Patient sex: M
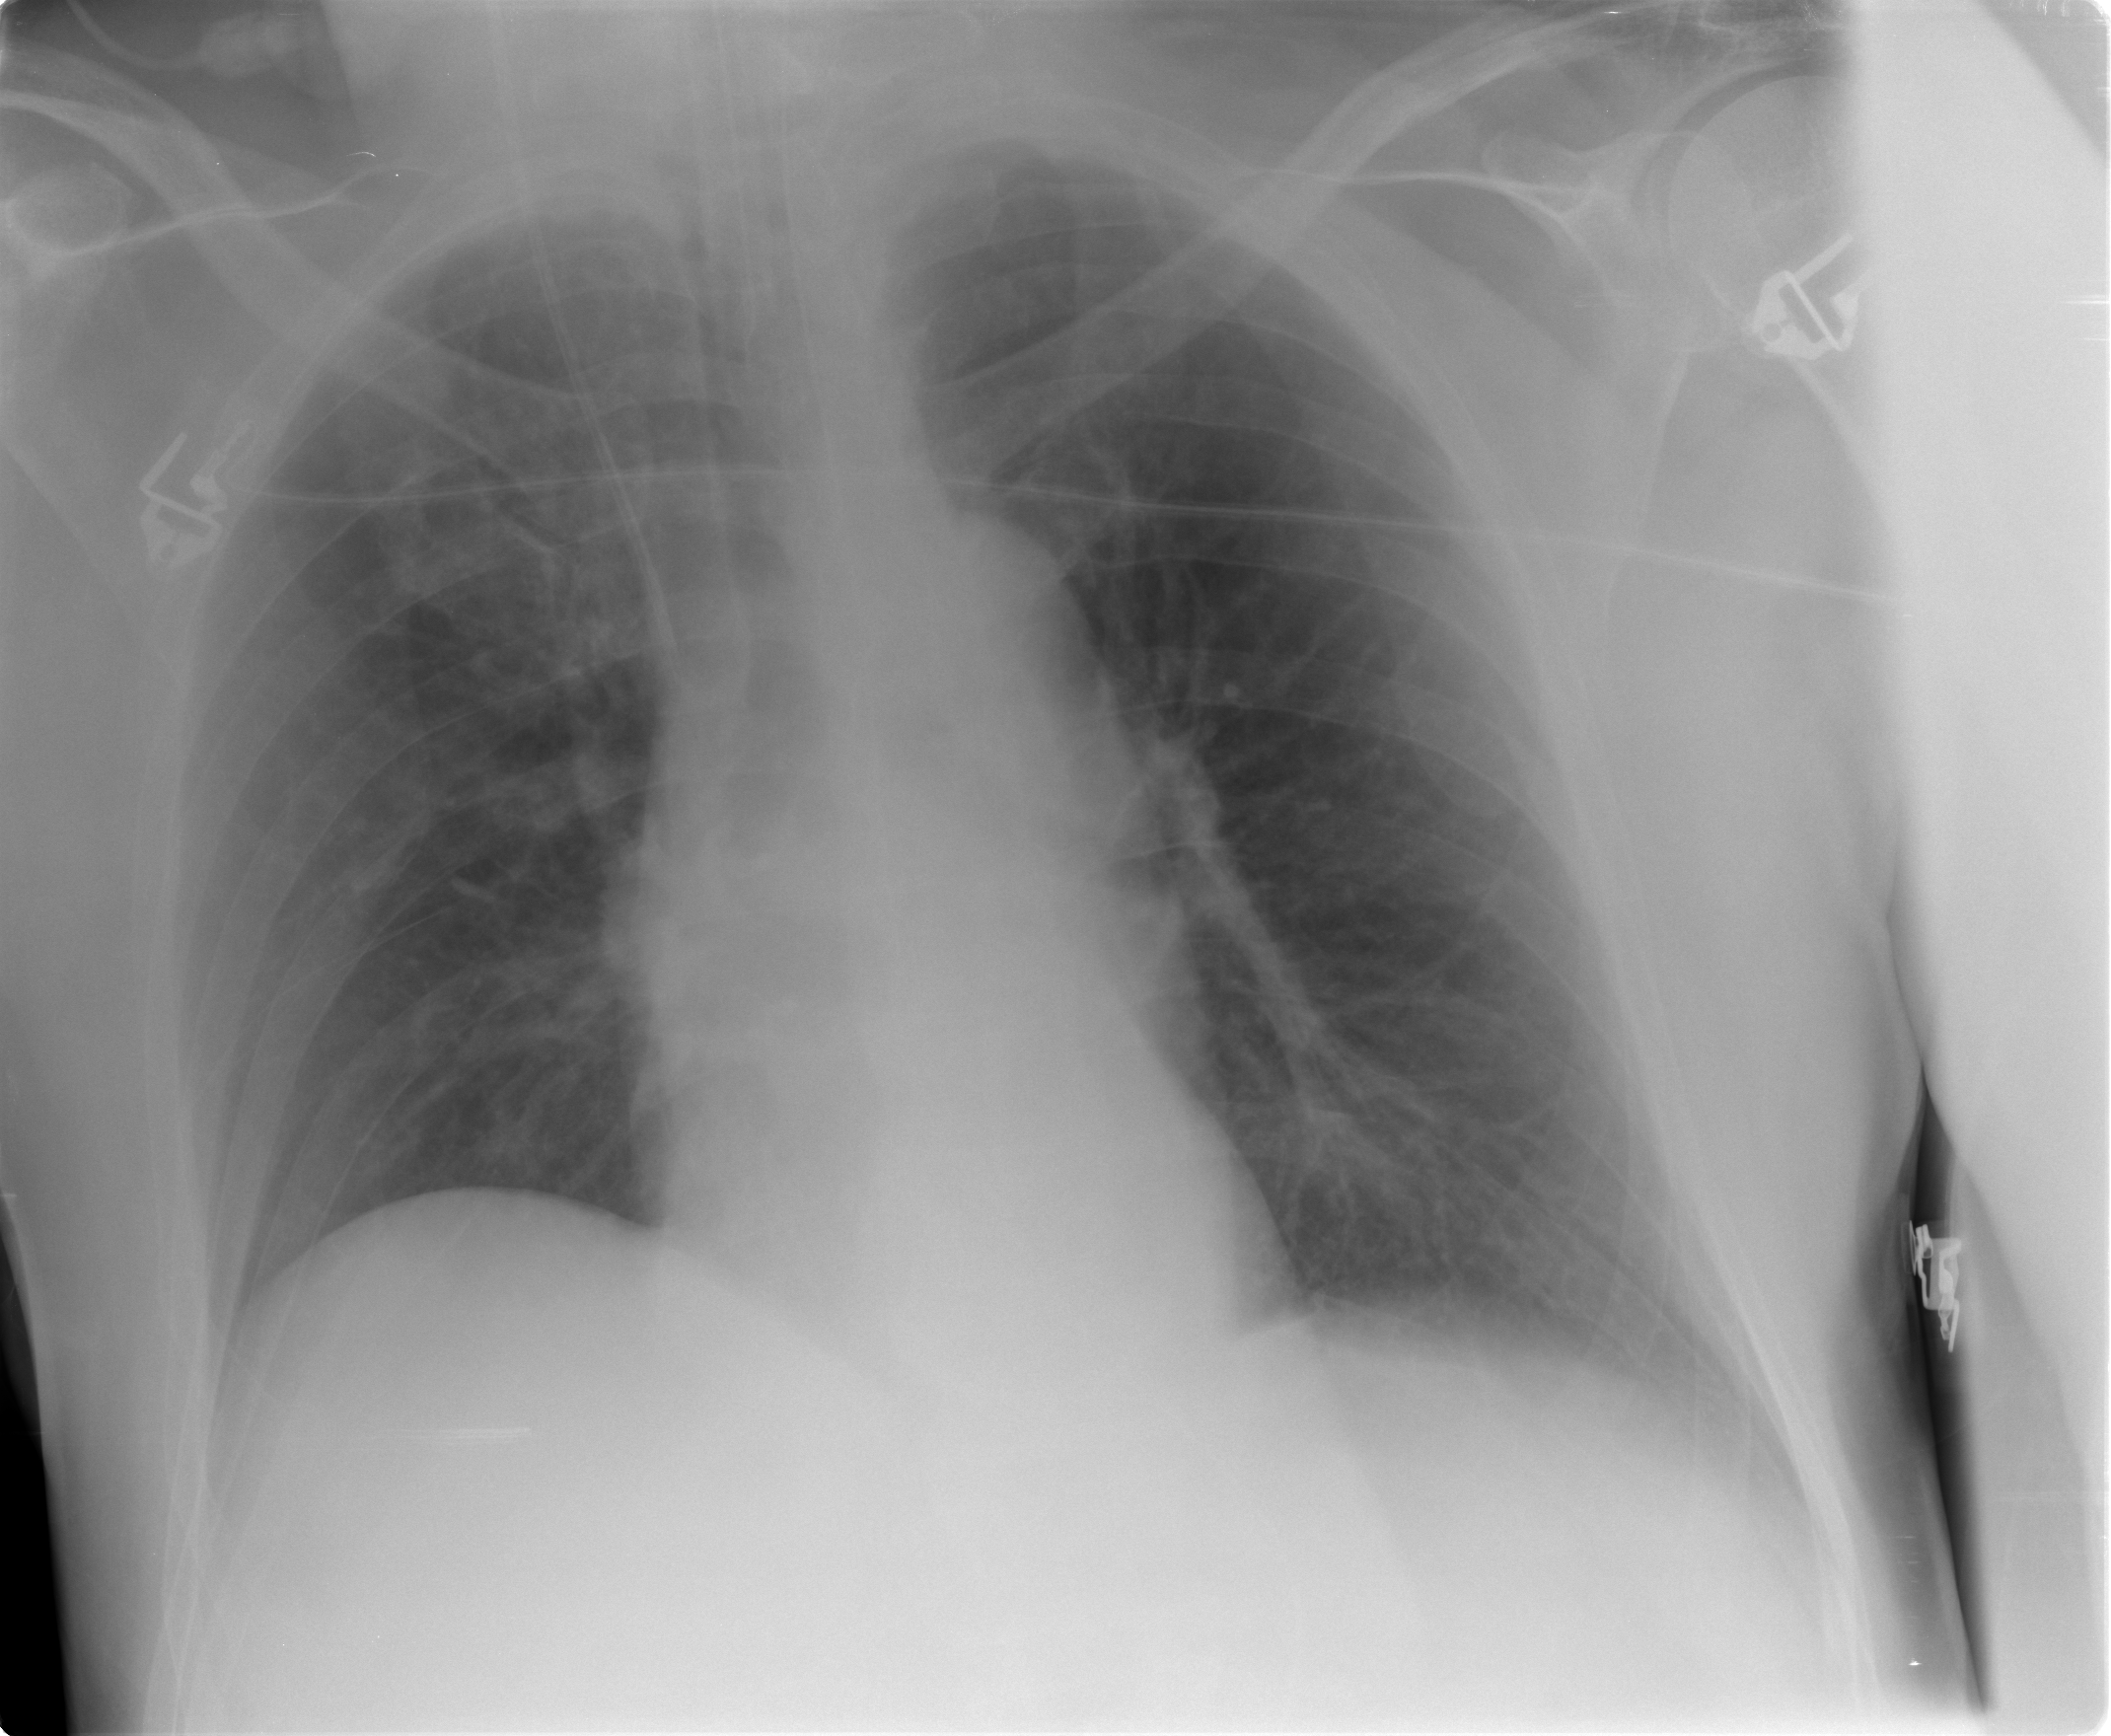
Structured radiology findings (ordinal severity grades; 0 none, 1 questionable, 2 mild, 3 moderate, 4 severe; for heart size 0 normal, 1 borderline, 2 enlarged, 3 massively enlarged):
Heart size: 0
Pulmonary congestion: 0
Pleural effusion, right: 0
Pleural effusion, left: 0
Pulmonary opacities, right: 0
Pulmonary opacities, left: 0
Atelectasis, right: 0
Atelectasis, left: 1